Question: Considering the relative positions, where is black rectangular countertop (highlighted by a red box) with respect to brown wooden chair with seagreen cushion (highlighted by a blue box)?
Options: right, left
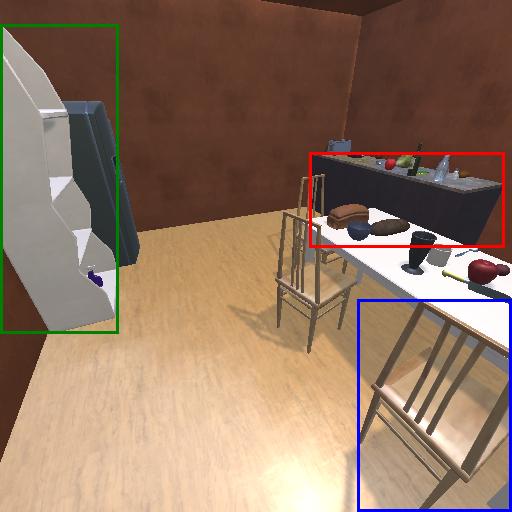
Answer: right